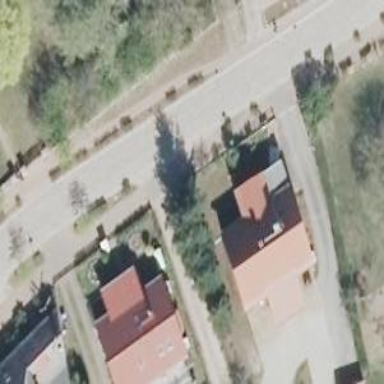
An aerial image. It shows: Residential road with sidewalk.